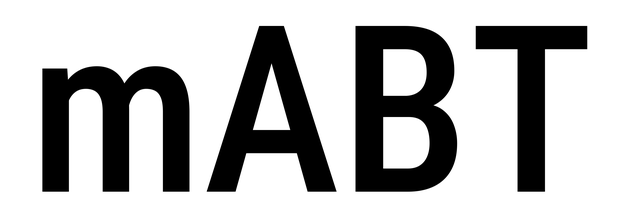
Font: Roboto_Condensed_Medium